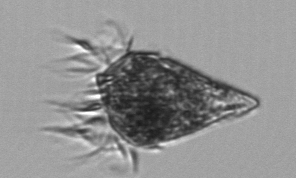
Label: Strombidium_wulffi